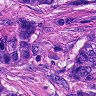
Metastatic tissue present: yes